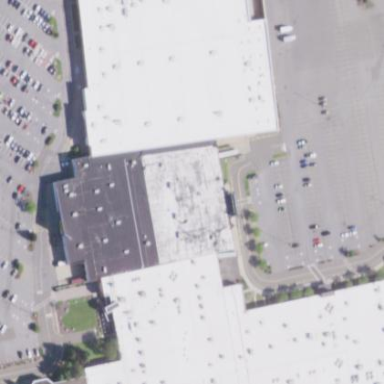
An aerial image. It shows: Building.